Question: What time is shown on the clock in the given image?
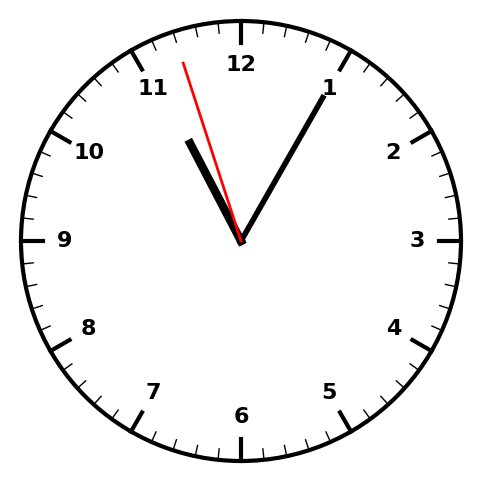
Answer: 11:04:57